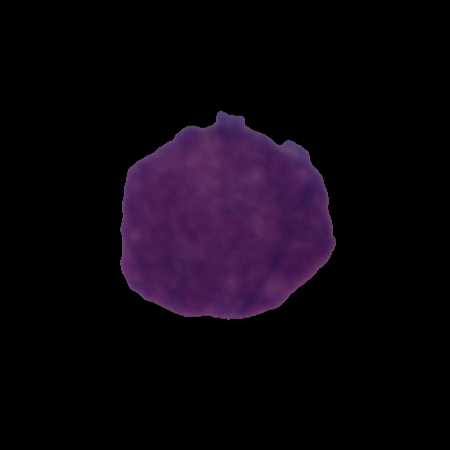
Label: cancer